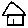
Label: house